Question: I need to draw a polyline between two points using the shortest distance.
Example, my location is New York, I have a location in China and I want to draw a polyline connecting the two locations.
Where I am - see fiddle here: <URL>
The problem is that when I draw the line it does use the shortest distance. In the above example it draws from the US to China with the line going to the right, the longest way round the Earth, not the left, which is the shortest way.
What am I missing? Any ideas how to draw the line according to the shortest distance?

Any help much appreciated.
HTML:
'''
<link rel="stylesheet" href="http://cdn.leafletjs.com/leaflet-0.6.4/leaflet.css" />
<!--[if lte IE 8]>
<link rel="stylesheet" href="http://cdn.leafletjs.com/leaflet-0.6.4/leaflet.ie.css" />
<![endif]-->
<script src="http://cdn.leafletjs.com/leaflet-0.6.4/leaflet.js"></script>
<div id="map" style="height:500px;"></div>
'''
JS:
'''
//example user location
var userLocation = new L.LatLng(35.974, -83.496);
var map = L.map('map').setView(userLocation, 1);
L.tileLayer('http://{s}.tile.cloudmade.com/BC9A493B41014CAABB98F0471D759707/997/256/{z}/{x}/{y}.png', {
maxZoom: 18,
attribution: 'Map data &copy; <a href="http://openstreetmap.org">OpenStreetMap</a> contributors, <a href="http://creativecommons.org/licenses/by-sa/2.0/">CC-BY-SA</a>, Imagery ©️ <a href="http://cloudmade.com">CloudMade</a>'
}).addTo(map);
var marker = new L.Marker(userLocation);
map.addLayer(marker);
//random locations around the world
var items = [{
//china
lat: "65.337",
lon: "158.027"
}, {
//colombia
lat: "2.389",
lon: "-72.598"
}, {
//libya
lat: "24.782",
lon: "17.402"
}];
drawData();
//draw all the data on the map
function drawData() {
var item, o;
//draw markers for all items
for (item in items) {
o = items[item];
var loc = new L.LatLng(o.lat, o.lon);
createPolyLine(loc, userLocation);
}
}
//draw polyline
function createPolyLine(loc1, loc2) {
var latlongs = [loc1, loc2];
var polyline = new L.Polyline(latlongs, {
color: 'green',
opacity: 1,
weight: 1,
clickable: false
}).addTo(map);
//distance
var s = 'About ' + (loc1.distanceTo(loc2) / 1000).toFixed(0) + 'km away from you.</p>';
var marker = L.marker(loc1).addTo(map);
if (marker) {
marker.bindPopup(s);
}
}
'''
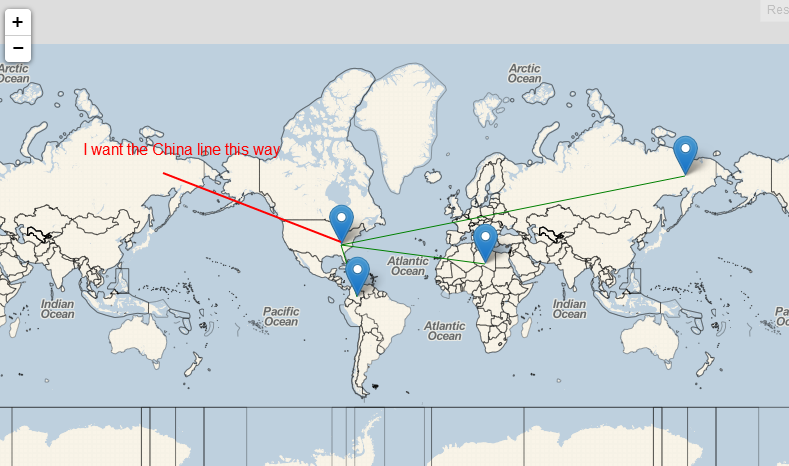
Answer: Here's a <URL> that answers the line problem. There is a method attached to the LatLng object called wrap that is supposed to help. I had to experiment a bit to get it work. I settled on
'''
if (Math.abs(loc1.lng - loc2.lng) > 180) {
latlongs = [loc1.wrap(179, -179), loc2];
}
'''
Unfortunately, as you can see, the marker for China isn't replicated. I added the 'worldCopyJump: true' option to the map object, but it doesn't fix that particular problem. Not sure how to fix that.
Edit:
For posterity's sake, I forgot to mention that the reason it wasn't working before was because of the transition over the International Date Line.